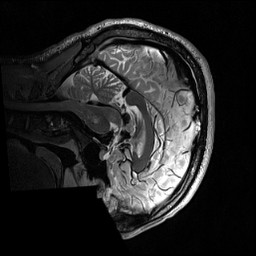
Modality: T2w
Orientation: sagittal
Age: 25
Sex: male
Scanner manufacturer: siemens
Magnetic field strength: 3 T
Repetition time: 3.2 s
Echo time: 0.566 s